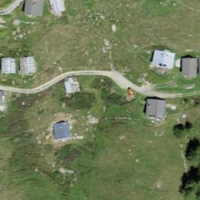
EUNIS habitat code: 23
Species observed at this site:
Vaccinium uliginosum
Campanula barbata